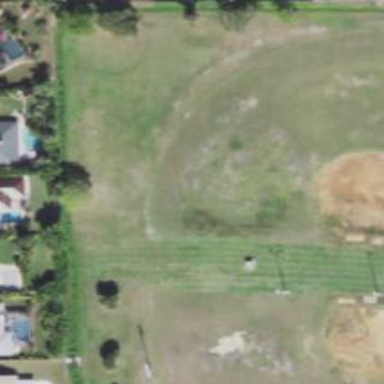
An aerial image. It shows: Baseball pitch for leisure land.